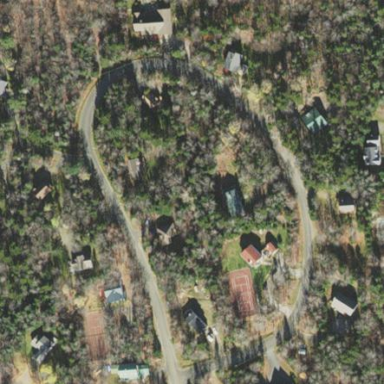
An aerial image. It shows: Gravel residential road.